Aerial crown-view tile of a tropical tree (Barro Colorado Island, Panama), acquired 20240918:
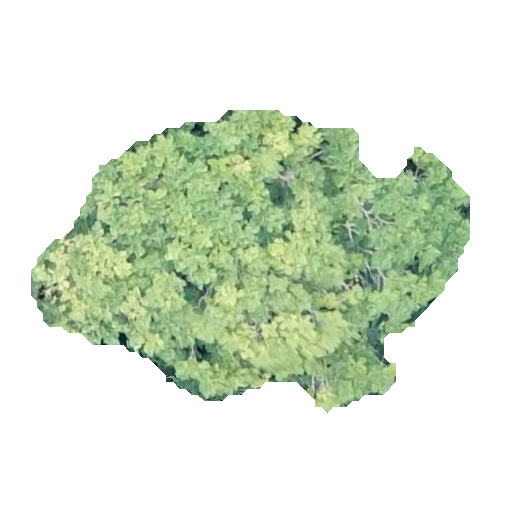
Species: Jacaranda copaia
GBIF accepted scientific name: Jacaranda copaia
Crown area: 140.006 m²